Question: I am a beginner programming android. I am searching for info how to create transparent sub view on current window layout.
I have created simple layout this is source:
'''
<?xml version="1.0" encoding="utf-8"?>
<LinearLayout xmlns:android="http://schemas.android.com/apk/res/android"
android:layout_width="match_parent"
android:layout_height="match_parent"
android:orientation="vertical" >
<TextView
android:id="@+id/textView1"
android:layout_width="wrap_content"
android:layout_height="wrap_content"
android:text="Simple text" />
</LinearLayout>
'''
Now i want to create a View when navigation button is pressed. That View i want to add on top of this layout with transparent about 40%. It should look something like this:

Also it should be easy to add Buttons, Drop box or else and i could easy remove this View.
Maybe someone did this and could me share ideas, how do do this ?
Thanks.
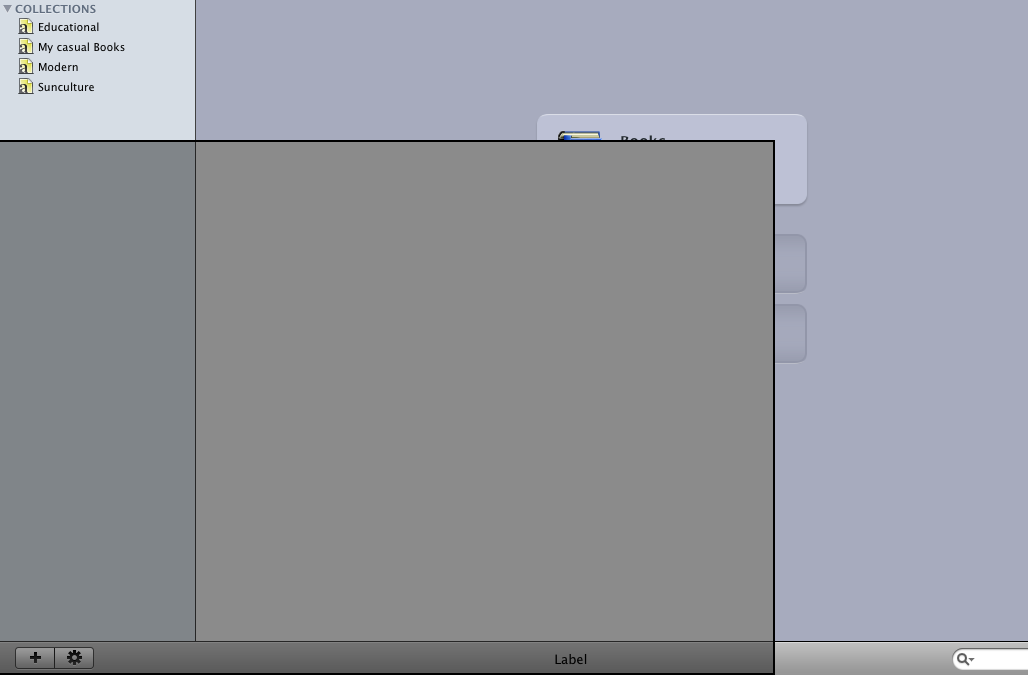
Answer: check out this and do programatically
'''
view.getBackground().setAlpha(100); // to make background transparent
'''
you can use PopupWindow to show on top of parent view as following
'''
View mainview ;
PopupWindow popupwindow;
public void onCreate(Bundle savedInstanceState){
LayoutInflater inflater = (LayoutInflater) this.getSystemService(Context.LAYOUT_INFLATER_SERVICE);
mainview = inflater.inflate(R.layout.main, null, false);
setContentView(mainview);
// load sub menu from xml layout in popupwindow
View submenu_popup = inflater.inflate(R.layout.submenu_popup, null, false);
// make backgraound transparent of popup submenu
submenu_popup.getBackground().setAlpha(100);
popupwindow = new PopupWindow(submenu_popup ,300,300,false);
popupwindow.setOutsideTouchable(true);
popupwindow.setTouchable(true);
}
// call it on click of button or menu to show submenu
public void onClickButton(){
int x=0,y=0;
// show popupwindow on x, y position in main view (parent view) by using this
popupwindow.showAtLocation(mainview , Gravity.NO_GRAVITY, x, y);
}
'''